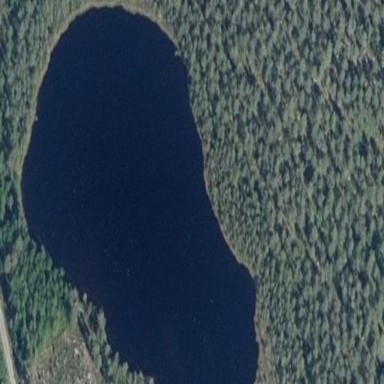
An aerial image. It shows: Pond with natural water.